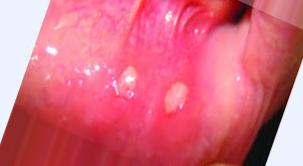
Condition: Mouth Ulcer